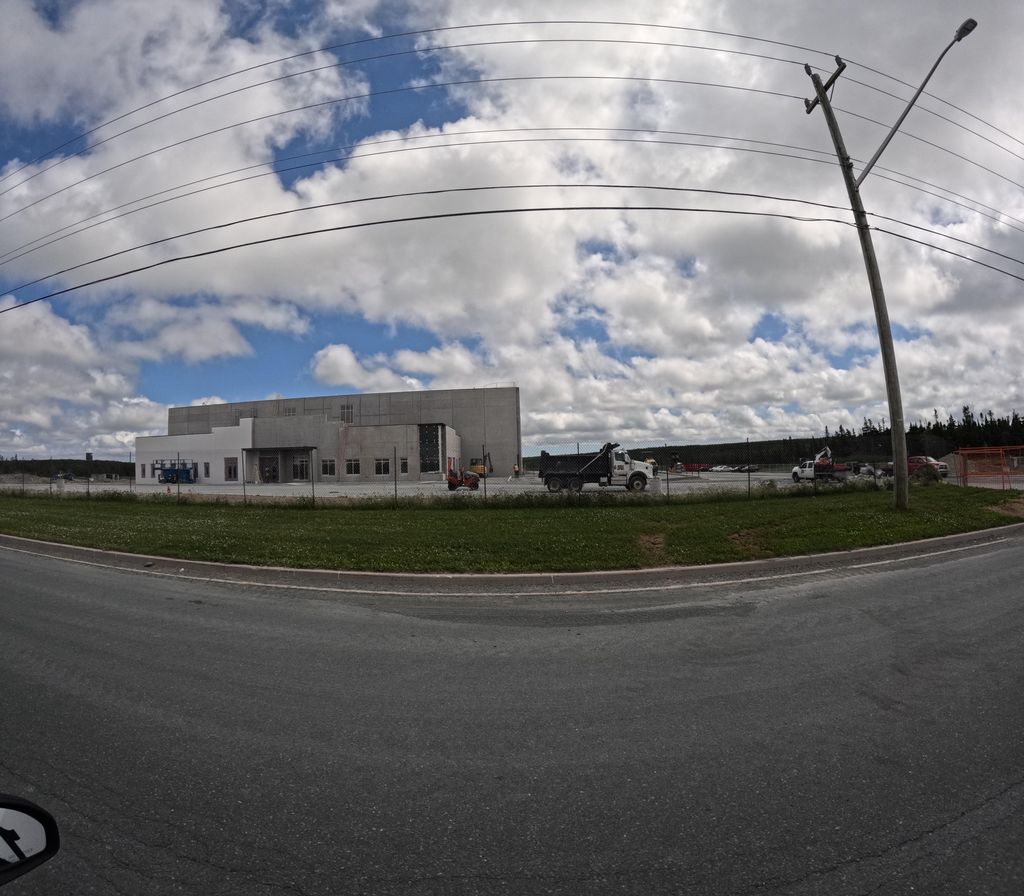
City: st_johns